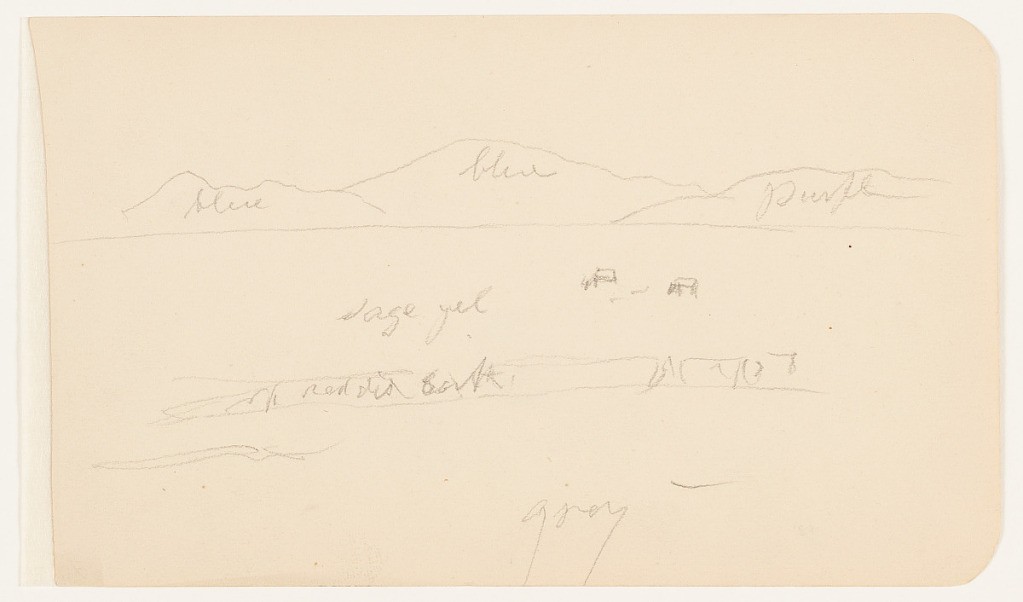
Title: Hills and Cattle, Mexico
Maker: Frederic Edwin Church, American, 1826–1900
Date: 1890–93
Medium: Graphite on off-white wove paper
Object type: Drawing
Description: Landscape sketch showing a view of hills and cattle in a field in Mexico. In the foreground, a streak of differently colored earth is shown at center, while just beyond it, two cows are shown grazing in an expansive, grassy plain. In the background, three distinct hills form an undulating horizon with the highest point at upper center.